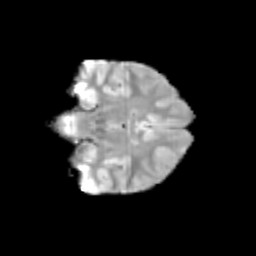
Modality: T2w
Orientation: coronal
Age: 12
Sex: female
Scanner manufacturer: siemens
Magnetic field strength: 3 T
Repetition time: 3.8 s
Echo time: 0.07 s